Question: I'm trying to create this:

It goes through your friends, finds the ones with new posts and retrieves them. What's the logic that would go behind something like this? What should I be trying to do?
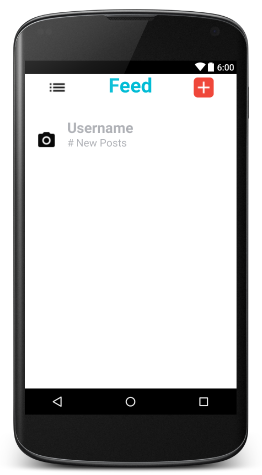
Answer: I know two popular way to deliver news to receivers.
## First way
Receiver asking for news from with a certain frequency. In this case server works as mediator for senders and receivers. Client application asking for news from paticular application. For this architecture typically used pattern:
<URL>
## Second way
Source of news sends this to server. Server works as observer and sends news directly to receivers with online state. Otherwise, server collects news for particular user (client application) in queue. For this behaviour typically used pattern:
<URL>
For more information about architecture templates see <URL>